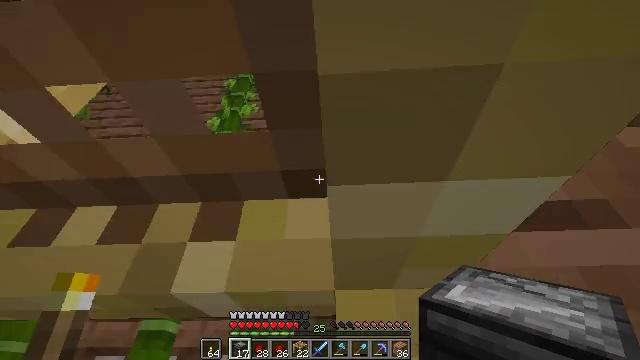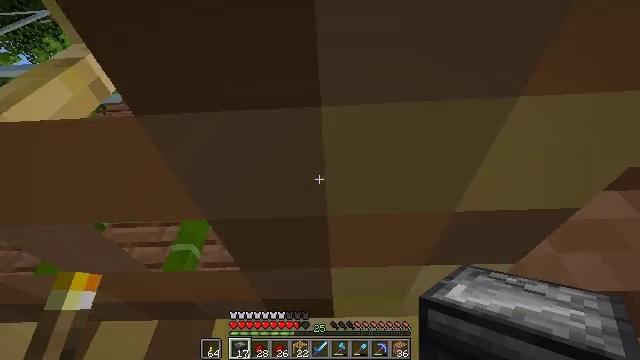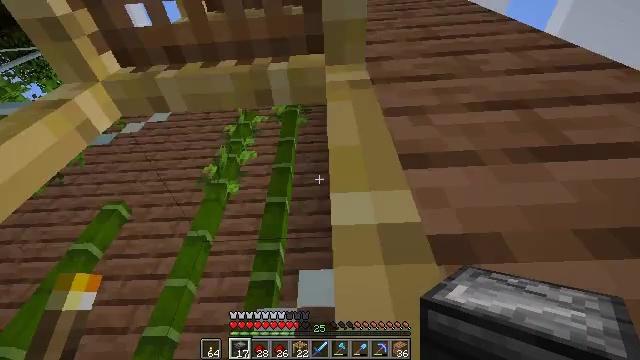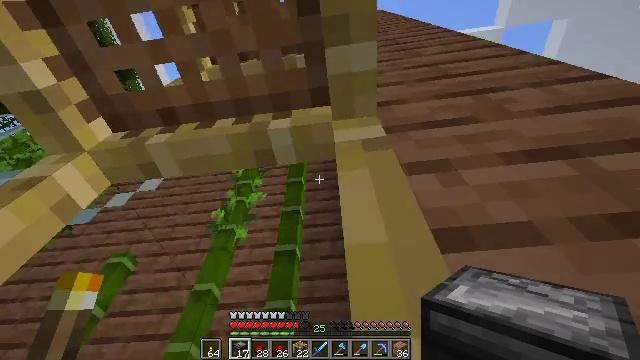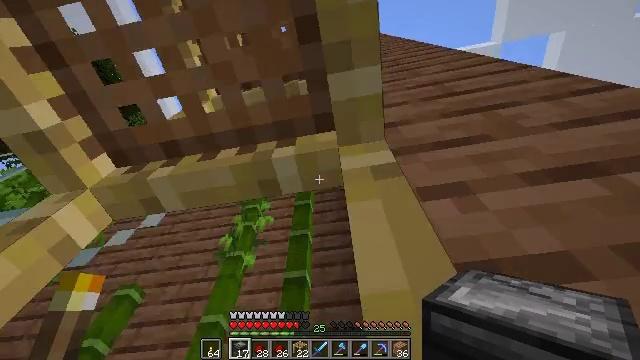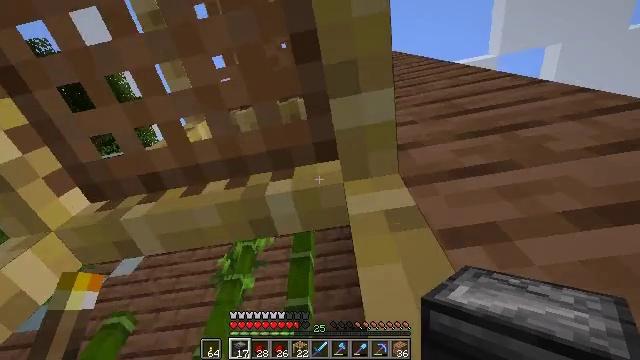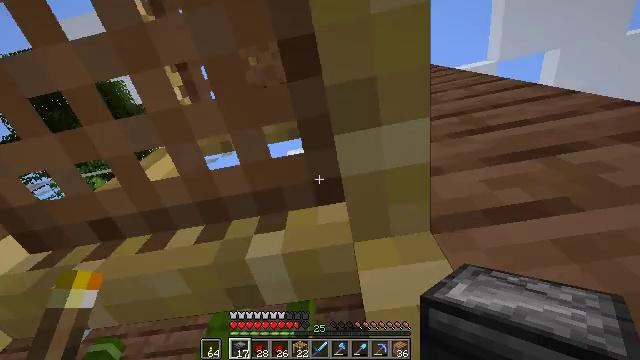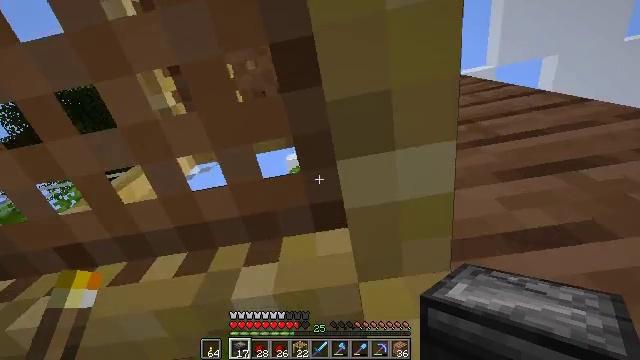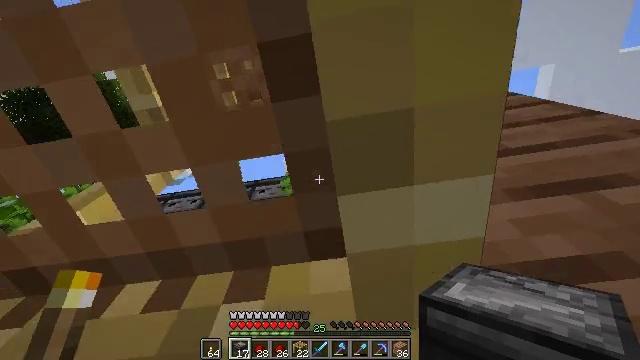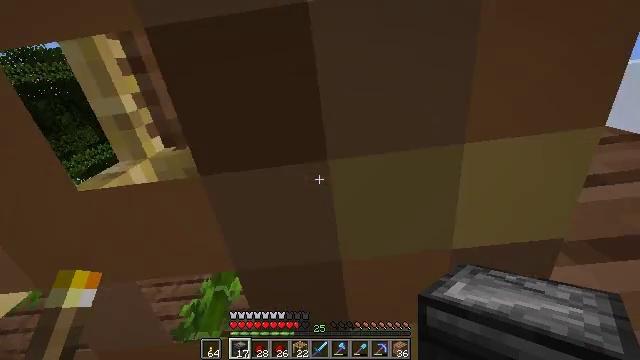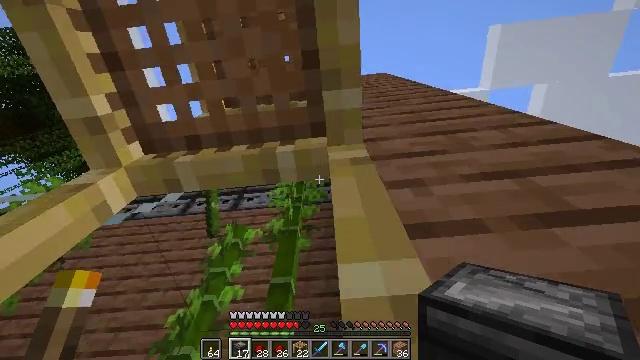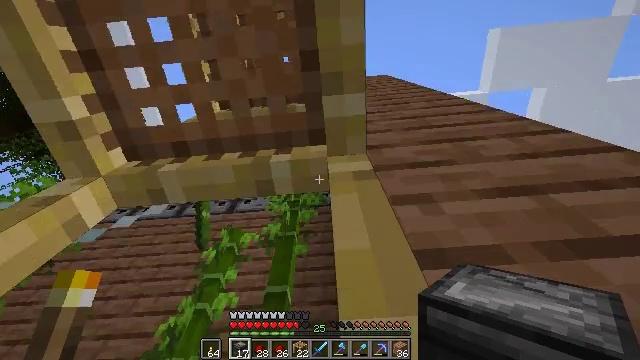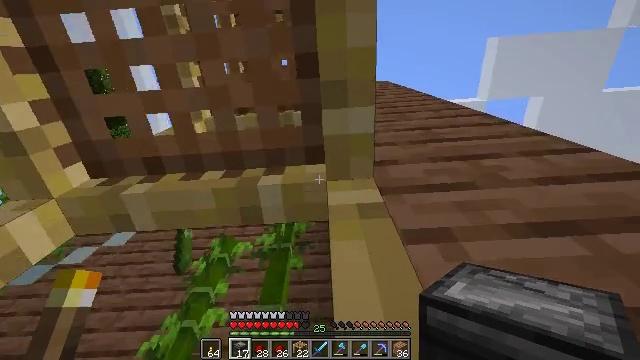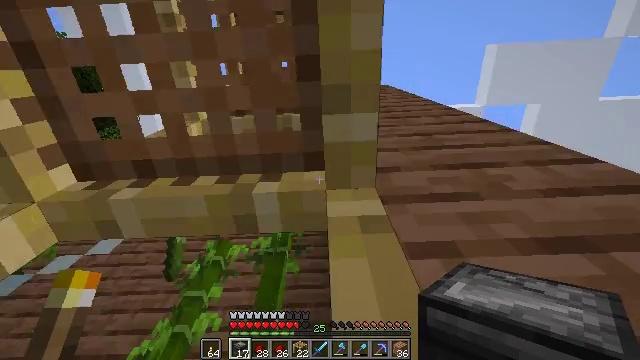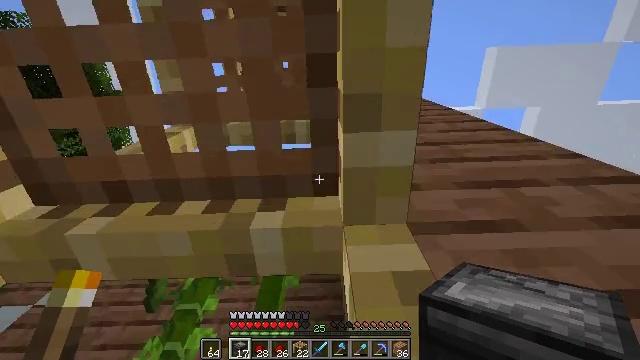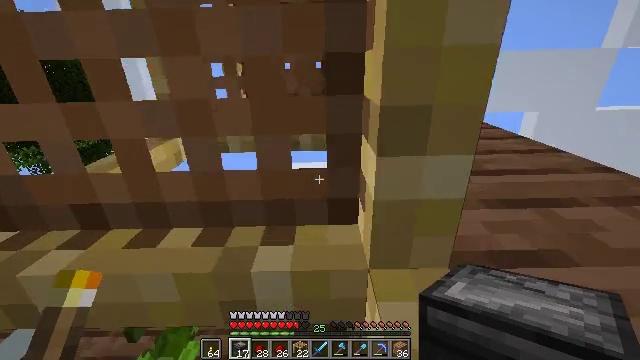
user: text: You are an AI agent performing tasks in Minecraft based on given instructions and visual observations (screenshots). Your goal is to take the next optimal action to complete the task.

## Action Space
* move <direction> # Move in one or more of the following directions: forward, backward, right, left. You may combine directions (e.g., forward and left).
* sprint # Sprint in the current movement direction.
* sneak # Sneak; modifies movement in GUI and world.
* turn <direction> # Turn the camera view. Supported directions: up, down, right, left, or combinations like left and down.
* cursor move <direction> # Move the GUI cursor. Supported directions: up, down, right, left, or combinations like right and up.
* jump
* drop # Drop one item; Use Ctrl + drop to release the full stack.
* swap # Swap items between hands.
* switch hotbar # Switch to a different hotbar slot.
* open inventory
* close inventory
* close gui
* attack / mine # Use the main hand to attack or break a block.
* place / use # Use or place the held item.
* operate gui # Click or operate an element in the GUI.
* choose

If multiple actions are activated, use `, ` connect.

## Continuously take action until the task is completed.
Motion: motion action
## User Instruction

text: Mine the repeater.
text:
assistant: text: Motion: turn up, jump
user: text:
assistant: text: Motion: turn up, jump
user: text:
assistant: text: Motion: turn left and up, jump
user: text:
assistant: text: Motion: turn left and up, jump
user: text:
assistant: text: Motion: turn up, jump
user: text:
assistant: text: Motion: turn up, jump
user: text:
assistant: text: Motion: jump
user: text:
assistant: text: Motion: turn right, jump
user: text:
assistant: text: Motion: turn right, jump
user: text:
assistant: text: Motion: turn right, jump
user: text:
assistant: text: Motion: jump
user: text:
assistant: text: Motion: turn right, jump
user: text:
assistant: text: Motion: move left, turn right, jump
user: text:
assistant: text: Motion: move left, jump
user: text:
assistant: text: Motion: jump
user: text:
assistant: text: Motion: jump
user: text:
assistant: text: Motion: jump
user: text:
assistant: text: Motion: turn right, jump
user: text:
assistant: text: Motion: turn right, jump
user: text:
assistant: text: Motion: turn right, jump
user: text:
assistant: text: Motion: turn right, jump
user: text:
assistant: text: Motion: turn right, jump
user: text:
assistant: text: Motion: jump
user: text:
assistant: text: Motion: jump
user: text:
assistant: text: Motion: jump
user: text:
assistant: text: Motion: jump
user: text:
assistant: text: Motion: jump
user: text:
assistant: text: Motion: turn left and down, jump
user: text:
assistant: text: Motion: turn left and down, jump
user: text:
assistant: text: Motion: turn left, jump